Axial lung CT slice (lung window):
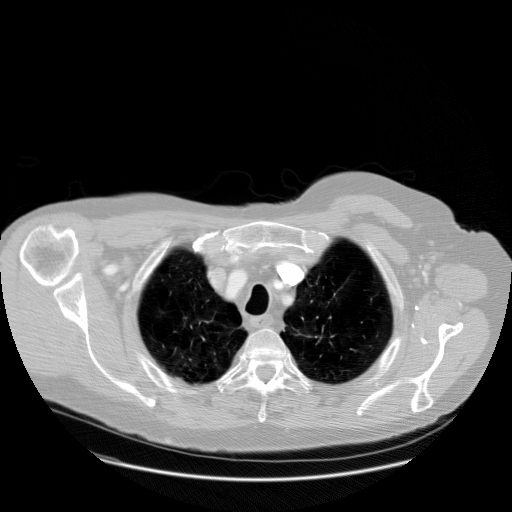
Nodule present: no